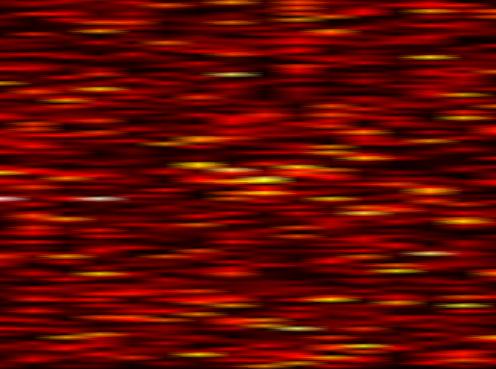
Label: FBMC